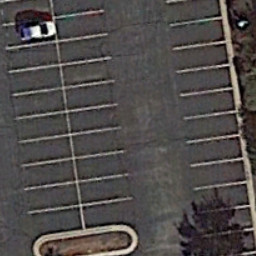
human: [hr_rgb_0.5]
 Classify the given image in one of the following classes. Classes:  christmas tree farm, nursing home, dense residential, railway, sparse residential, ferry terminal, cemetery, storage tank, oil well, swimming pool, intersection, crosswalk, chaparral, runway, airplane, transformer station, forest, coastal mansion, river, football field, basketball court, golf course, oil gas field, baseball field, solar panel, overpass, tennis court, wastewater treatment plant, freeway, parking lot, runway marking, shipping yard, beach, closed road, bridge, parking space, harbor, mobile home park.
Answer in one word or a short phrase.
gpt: parking space